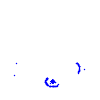
Particle: proton